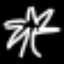
Label: palm tree